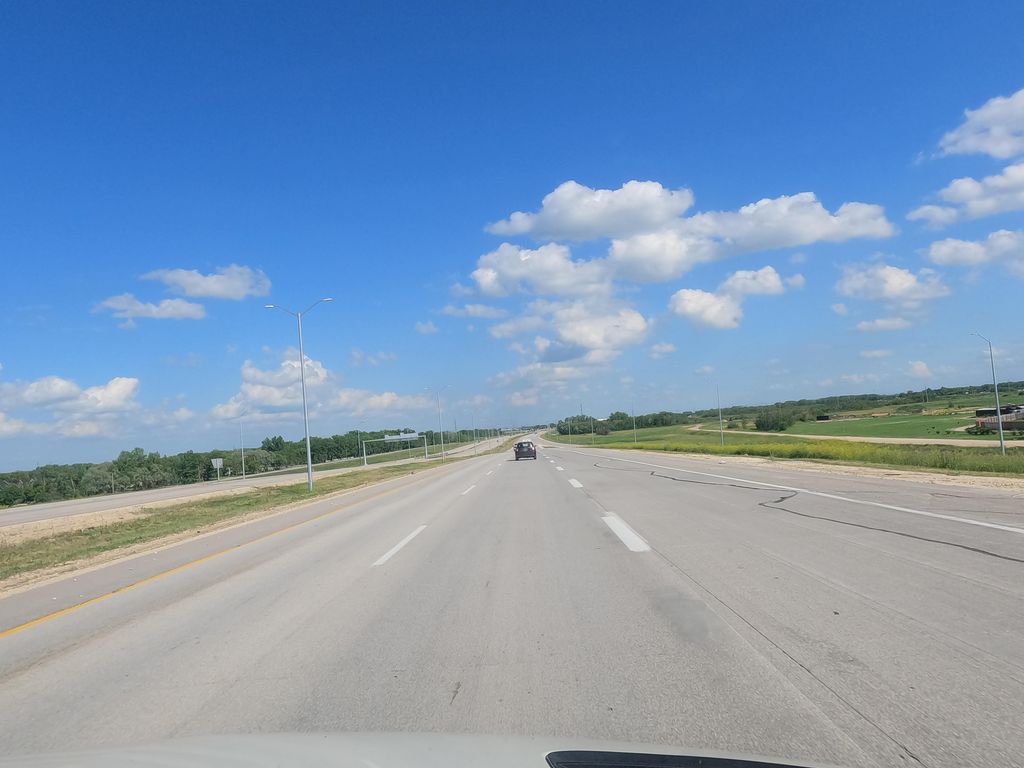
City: winnipeg